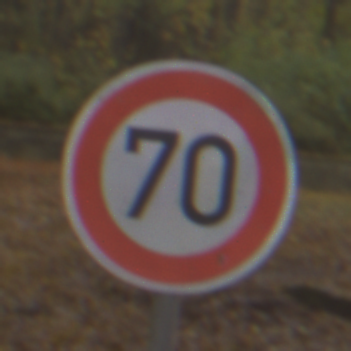
Verkehrszeichen: Geschwindigkeit70
Umgebung: Outdoor, Nature
Tageszeit: MorningAfternoon
Wetter: Overcast
Licht: Natural
Jahreszeit: Autumn
Kontrast: LowContrast